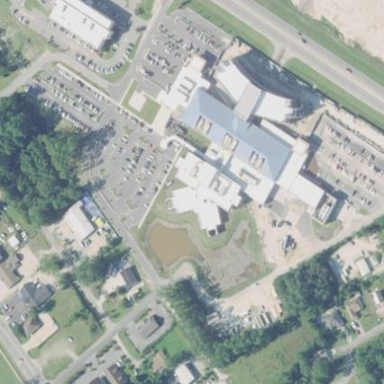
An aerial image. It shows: Hospital building.